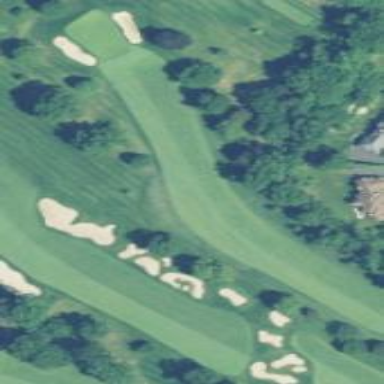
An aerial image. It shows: Golf fairway surrounded by grass.